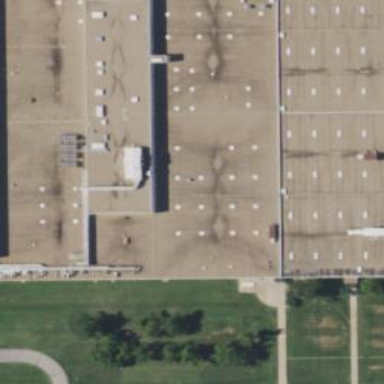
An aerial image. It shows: Manufacturing building.